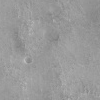
Atmospheric dust classification: not_dusty